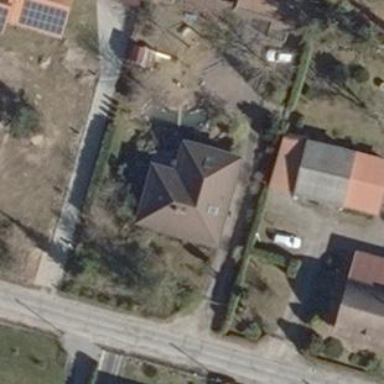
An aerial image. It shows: Part of building.